Field crop: maize
Growth stage: 2
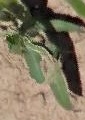
Species: maize